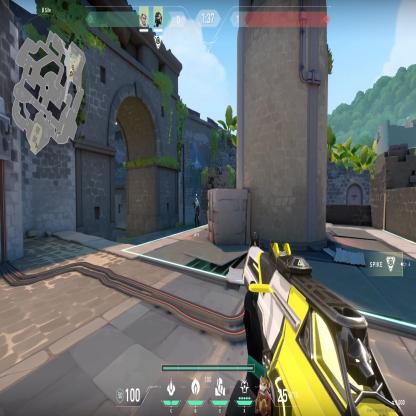
Label: teammate